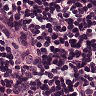
Metastatic tissue present: no